Question: In the <URL> it says:
> 'If you are using 'vscode-languageclient' to implement the client, you
can specify a setting '[langId].trace.server' that instructs the Client
to log communications between Language Client / Server to a channel of
the Language Client's 'name'.For , you can set this setting:
'"languageServerExample.trace.server": "verbose"'. Now head to the
channel "Language Server Example". You should see the logs:
Where and how exactly do I specify this setting in VS Code?
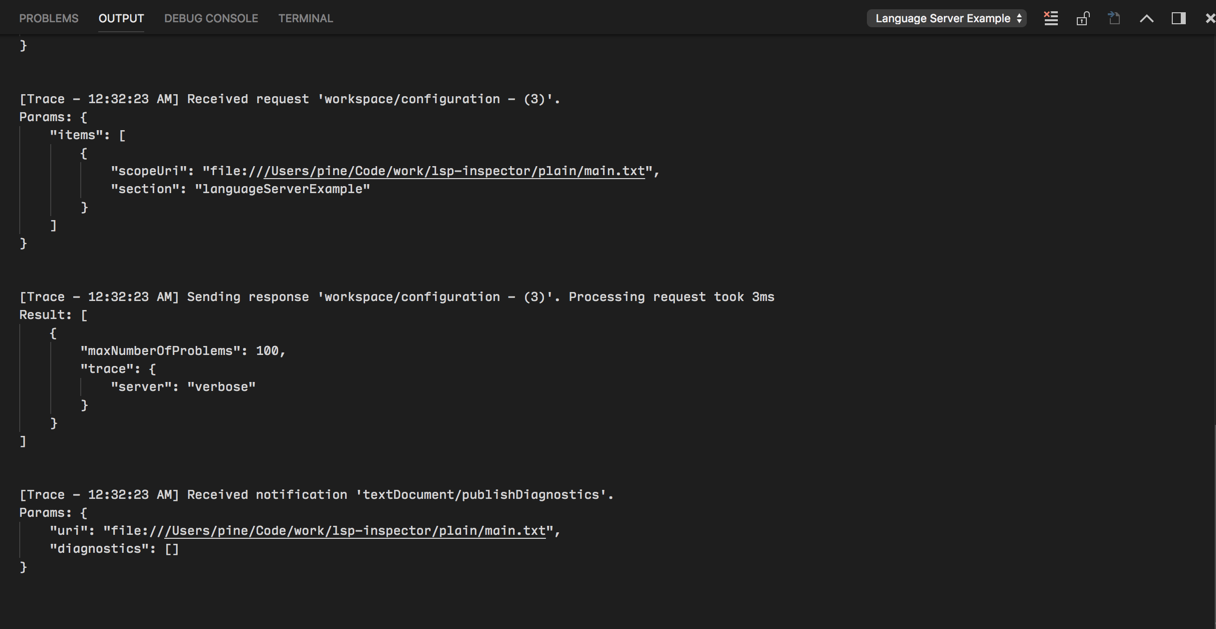
Answer: What I do for php language server is adding '"log": true' to file, Then the compiler will try to show logs when you press to start debugging. But from what I understand from the documentation you have shared in your question, You can follow this instructions (I don't guarantee this will work, As I mentioned this is the instruction for what have shared in your question):
- - - -